Question: I am making a search bar for an idea of mine and I'm still very new to CSS.
My search button is below my text bar and my on hover button and I can't figure out the solution or find the reason why!
I have tried changing the margins, padding, and top/bottom percentages but to no avail
HTML
'''
<div class="search-box">
<div class="location">
<input name="location" type="text"
placeholder="location"/>
</div>
<div class="dropdwn">
<button class="dropbtn">dropdown</button>
<div class="dropdwn-content">
<img src="../Media/sunny.png" alt="Sunny"
width="50" height="50">
<img src="../Media/partly_cloudy.png"
alt="partly_cloudy" width="50"height="50">
<img src="../Media/rain_s_cloudy.png" alt="rain_s_cloudy"
width="50"height="50">
</div>
</div>
<div class="searchbtn">
<button type="button">Search</button>
</div>
</div>
'''
CSS
'''
.search-box
{
width: 40%;
box-sizing: border-box;
border-radius: 3px;
border-style: solid;
position: absolute;
left: 35%;
top: 20%;
}
.location input
{
box-sizing: inherit;
width: 50%;
float:left;
}
.dropdwn
{
position: relative;
display: inline-block;
}
.searchbtn button
{
float: right;
}
.dropdwn-content
{
display: none;
position: absolute;
background-color: #f9f9f9;
min-width: 160px;
box-shadow: 0px 8px 16px 0px rgba(0,0,0,0.2);
z-index: 1;
}
'''
I am expecting my searchbtn to be top right of the box instead of the bottom right

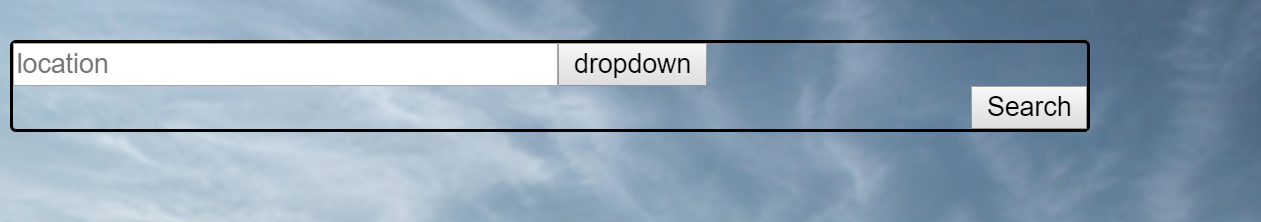
Answer: When using 'display: inline-block', the whitespace matters. This can mess up '%'-based layouts and indentation a bit (see below).
The other issue I see is with your rules around setting 'input' width, as this will affect the child element instead -- telling it to fill 50% of '.location' instead of '.search-box'.
I've simplified your code to highlight these changes, and added some %'s so that the input and buttons will stretch (or shrink) to fill their parents, who will in turn fill '.search-box'. A simple 'float: right' on the '.searchbtn' element now sends it to the right, without a new line.
'''
* {
box-sizing: border-box;
}
.search-box
{
box-sizing: border-box;
border-radius: 3px;
border-style: solid;
left: 35%;
top: 20%;
width: 60%;
}
.search-box > div {
display: inline-block;
}
.search-box button, input {
width: 100%;
}
.location {
width: 50%;
}
.searchbtn {
float: right;
}
'''
'''
<div class="search-box">
<div class="location">
<input name="location" type="text" placeholder="location"/>
</div><div class="dropdwn">
<button class="dropbtn">dropdown</button>
</div><div class="searchbtn">
<button type="button">Search</button>
</div>
</div>
'''